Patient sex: M
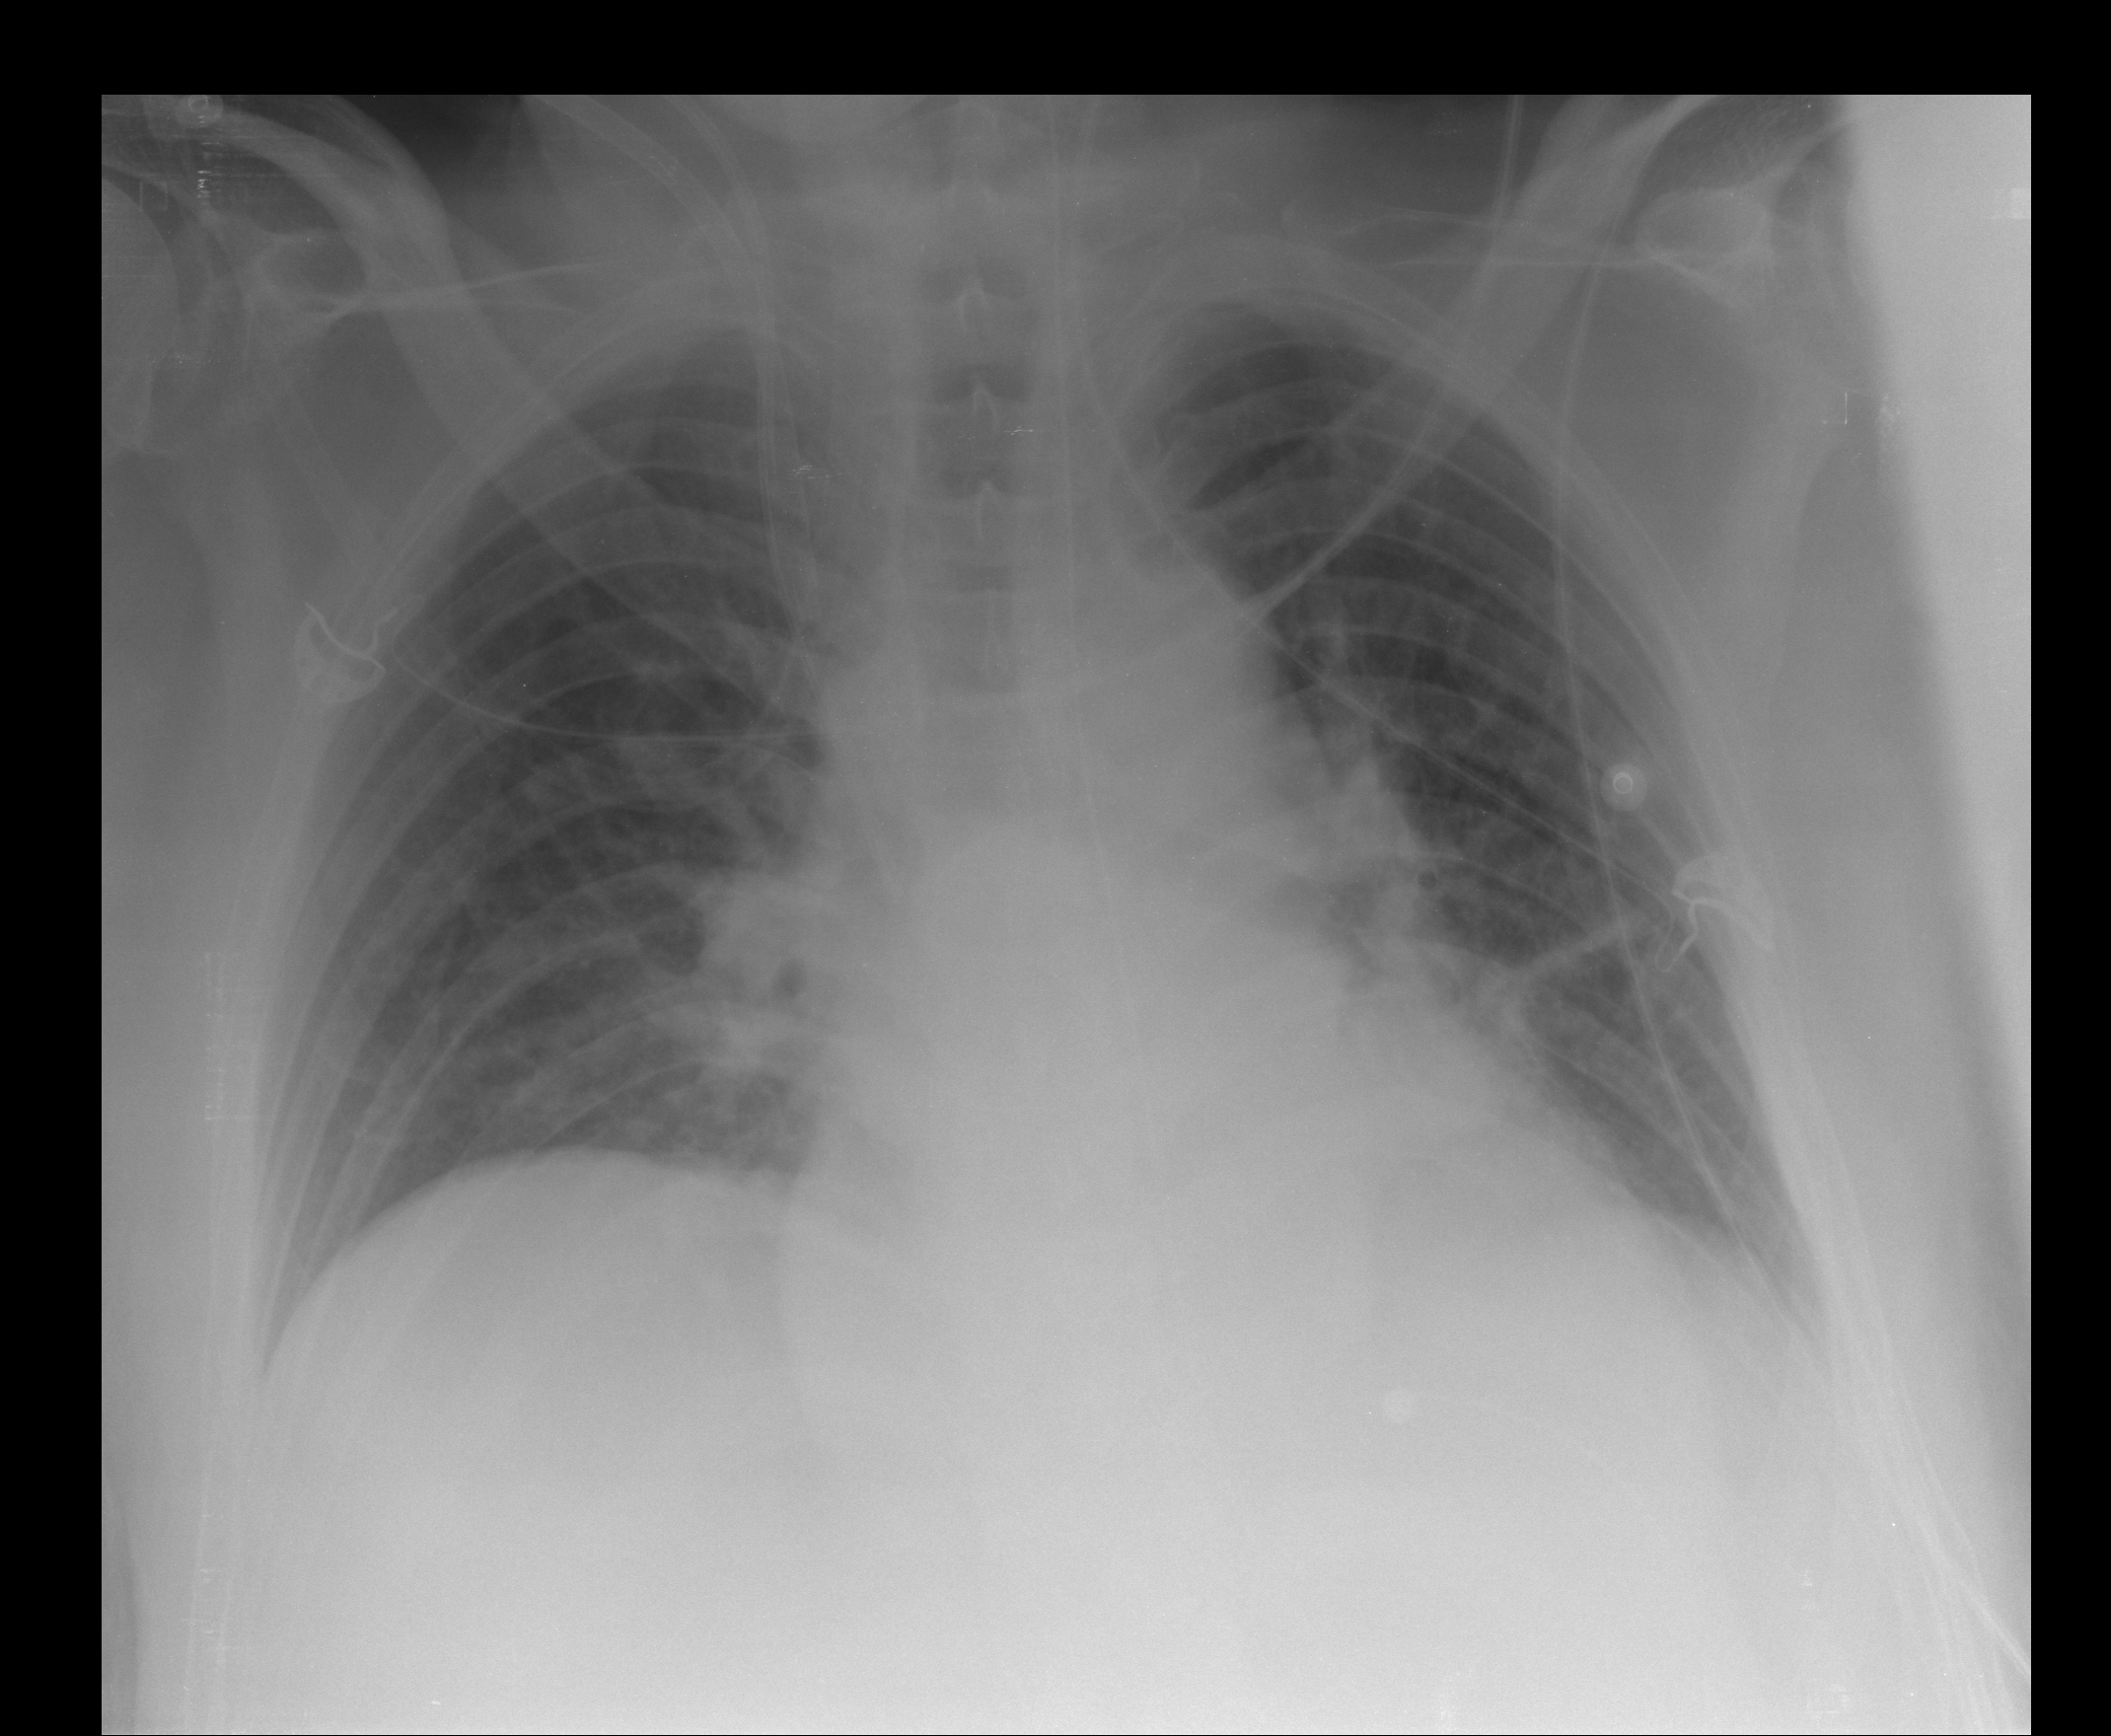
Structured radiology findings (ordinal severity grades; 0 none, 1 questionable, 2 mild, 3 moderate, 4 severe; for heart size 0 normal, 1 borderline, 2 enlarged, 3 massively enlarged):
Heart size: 2
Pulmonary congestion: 0
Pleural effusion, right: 0
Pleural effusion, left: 1
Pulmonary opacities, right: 0
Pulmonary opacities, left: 0
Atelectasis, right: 2
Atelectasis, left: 2